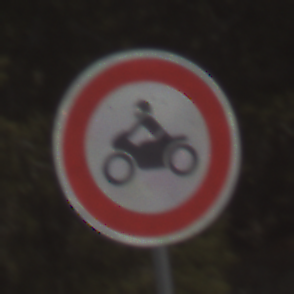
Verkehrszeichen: VerbotKraftraeder
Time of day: Midday
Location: Outdoor (Nature)
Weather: PartlyCloudy
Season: NotSpecified
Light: Natural